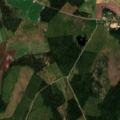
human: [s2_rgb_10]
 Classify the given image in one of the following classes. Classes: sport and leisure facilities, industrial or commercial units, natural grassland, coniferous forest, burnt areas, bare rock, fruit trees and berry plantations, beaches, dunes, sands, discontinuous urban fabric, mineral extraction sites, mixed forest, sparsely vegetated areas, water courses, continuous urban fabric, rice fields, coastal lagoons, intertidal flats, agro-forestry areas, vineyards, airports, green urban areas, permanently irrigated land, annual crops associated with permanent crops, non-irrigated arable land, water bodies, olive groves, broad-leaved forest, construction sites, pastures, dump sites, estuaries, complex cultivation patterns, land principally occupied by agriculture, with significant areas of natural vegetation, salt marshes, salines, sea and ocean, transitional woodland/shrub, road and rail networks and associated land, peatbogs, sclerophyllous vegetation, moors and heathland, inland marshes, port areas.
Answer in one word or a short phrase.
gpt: non-irrigated arable land, coniferous forest, mixed forest, transitional woodland/shrub